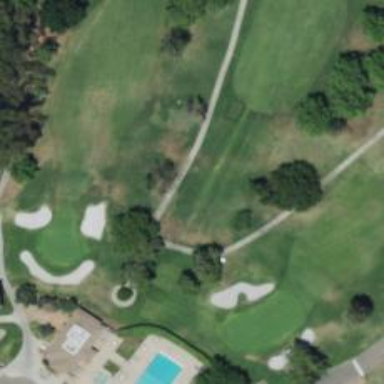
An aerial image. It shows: Golf cartpath that is also road path.